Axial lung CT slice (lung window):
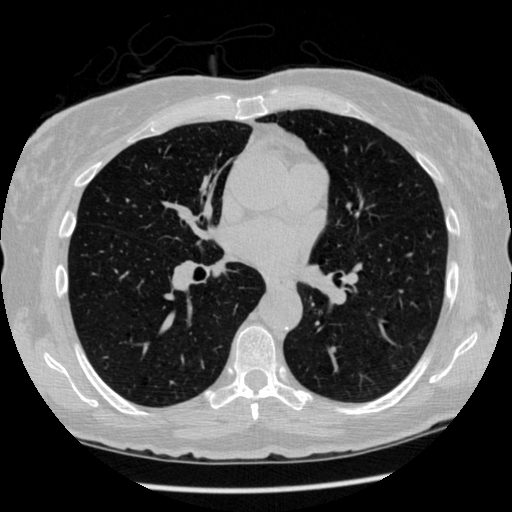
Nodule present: no